Резистор, сопротивление которого постоянно, и реостат подсоединены к источнику постоянного напряжения $U$ (см. рисунок).  При силе тока в цепи $I_{1}=2~А$ на реостате выделяется мощность $P_{1}=48~Вт$, а при силе тока $I_{2}=5~А$ на нем выделяется мощность $P_{2}=30~Вт$.
Определите напряжение источника и сопротивление резистoра.
Найдите силу тока в цепи, когда сопротивление реостата равно нулю.
Найдите максимальную мощность, которая может выделиться на реостате. Чему равно сопротивление $R_{м}$ реостата в этом случае?
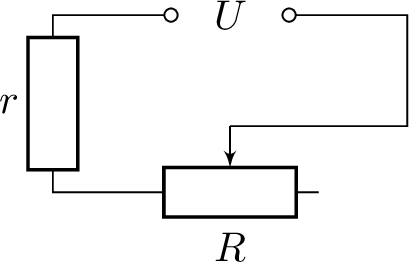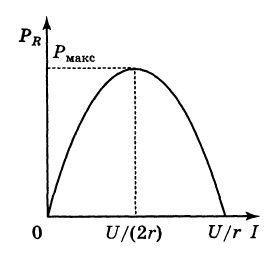
Определите напряжение источника и сопротивление резистoра.
Решение: Пусть в первом случае сопротивление реостата равно $R_{1}$, во втором — равно $R_{2}$. По закону Ома имеем: $$ \left\{\begin{array}{l} I_{1}\left(r+R_{1}\right)=U, \\ I_{2}\left(r+R_{2}\right)=U, \end{array}\right. $$ где $R_{1}=\frac{P_{1}}{I_{1}^{2}}=12~Ом$, $R_{2}=\frac{P_{2}}{I_{2}^{2}}=\frac{6}{5}~Ом$. Решая систему выше, получим $$ \begin{aligned} &U=\frac{P_{1} I_{2}^{2}-P_{2} I_{1}^{2}}{I_{1} I_{2}\left(I_{2}-I_{1}\right)}=36~В, \\ &r=\frac{P_{1} I_{2}-P_{2} I_{1}}{I_{1} I_{2}\left(I_{2}-I_{1}\right)}=6~Ом. \end{aligned} $$
Ответ: $$ U=\frac{P_{1} I_{2}^{2}-P_{2} I_{1}^{2}}{I_{1} I_{2}\left(I_{2}-I_{1}\right)}=36~В, $$ $$ r=\frac{P_{1} I_{2}-P_{2} I_{1}}{I_{1} I_{2}\left(I_{2}-I_{1}\right)}=6~Ом. $$

Найдите силу тока в цепи, когда сопротивление реостата равно нулю.
Решение: Если сопротивление реостата равно нулю, то $$ I_{0}=\frac{U}{r}=6~А. $$
Ответ: $$ I_{0}=\frac{U}{r}=6~А. $$

Найдите максимальную мощность, которая может выделиться на реостате. Чему равно сопротивление $R_{м}$ реостата в этом случае?
Решение: В общем случае мощность, которая выделяется на переменном сопротивлении $R$, можно представить в виде: $$ P_{R}=I^{2} R=\frac{U^{2} R}{(R+r)^{2}} $$ или $$ P_{R}=I U-I^{2} r, $$ где $I U$ — мощность, развиваемая источником.  На рисунке выше представлена зависимость $P_{R}(I)$. Это парабола, вершина которой $P_{макс}$ соответствует силе тока $I=\frac{U}{2 r}$. Следовательно, $$ P_{макс}=\frac{U^{2}}{4 r}=\frac{U^{2} R_{м}}{\left(R_{м}+r\right)^{2}}, $$ откуда $R_{м}=r$. Итак, $$ P_{макс}=\frac{U^{2}}{4 r}=54~Вт, \quad R_{м}=6~Ом. $$
Ответ: $$ P_{макс}=\frac{U^{2}}{4 r}=54~Вт. $$ $$ R_{м}=6~Ом. $$
Темы:
T, Электричество, Цепи, Всероссийские, Электрические цепи, Цепь с резистором, Мощность, Реостат, Цепь с реостатом